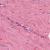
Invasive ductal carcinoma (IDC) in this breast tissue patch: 0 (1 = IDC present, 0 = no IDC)